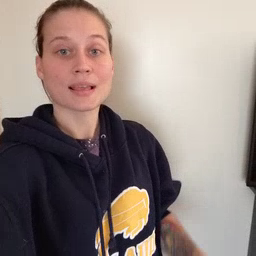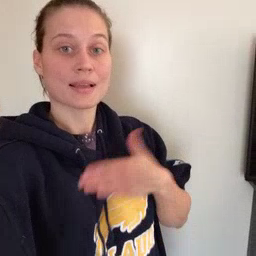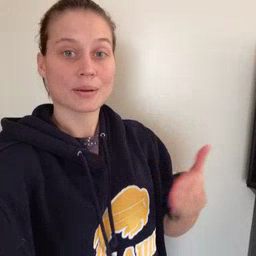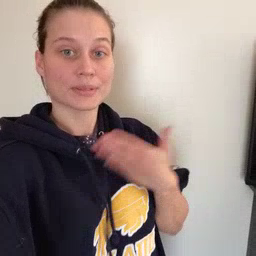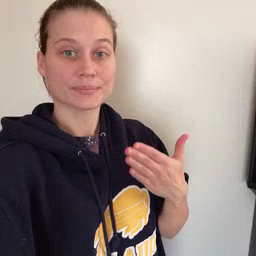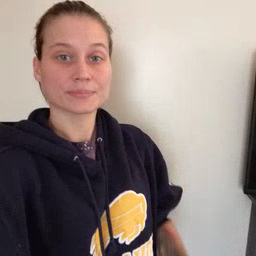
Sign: happy